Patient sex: M
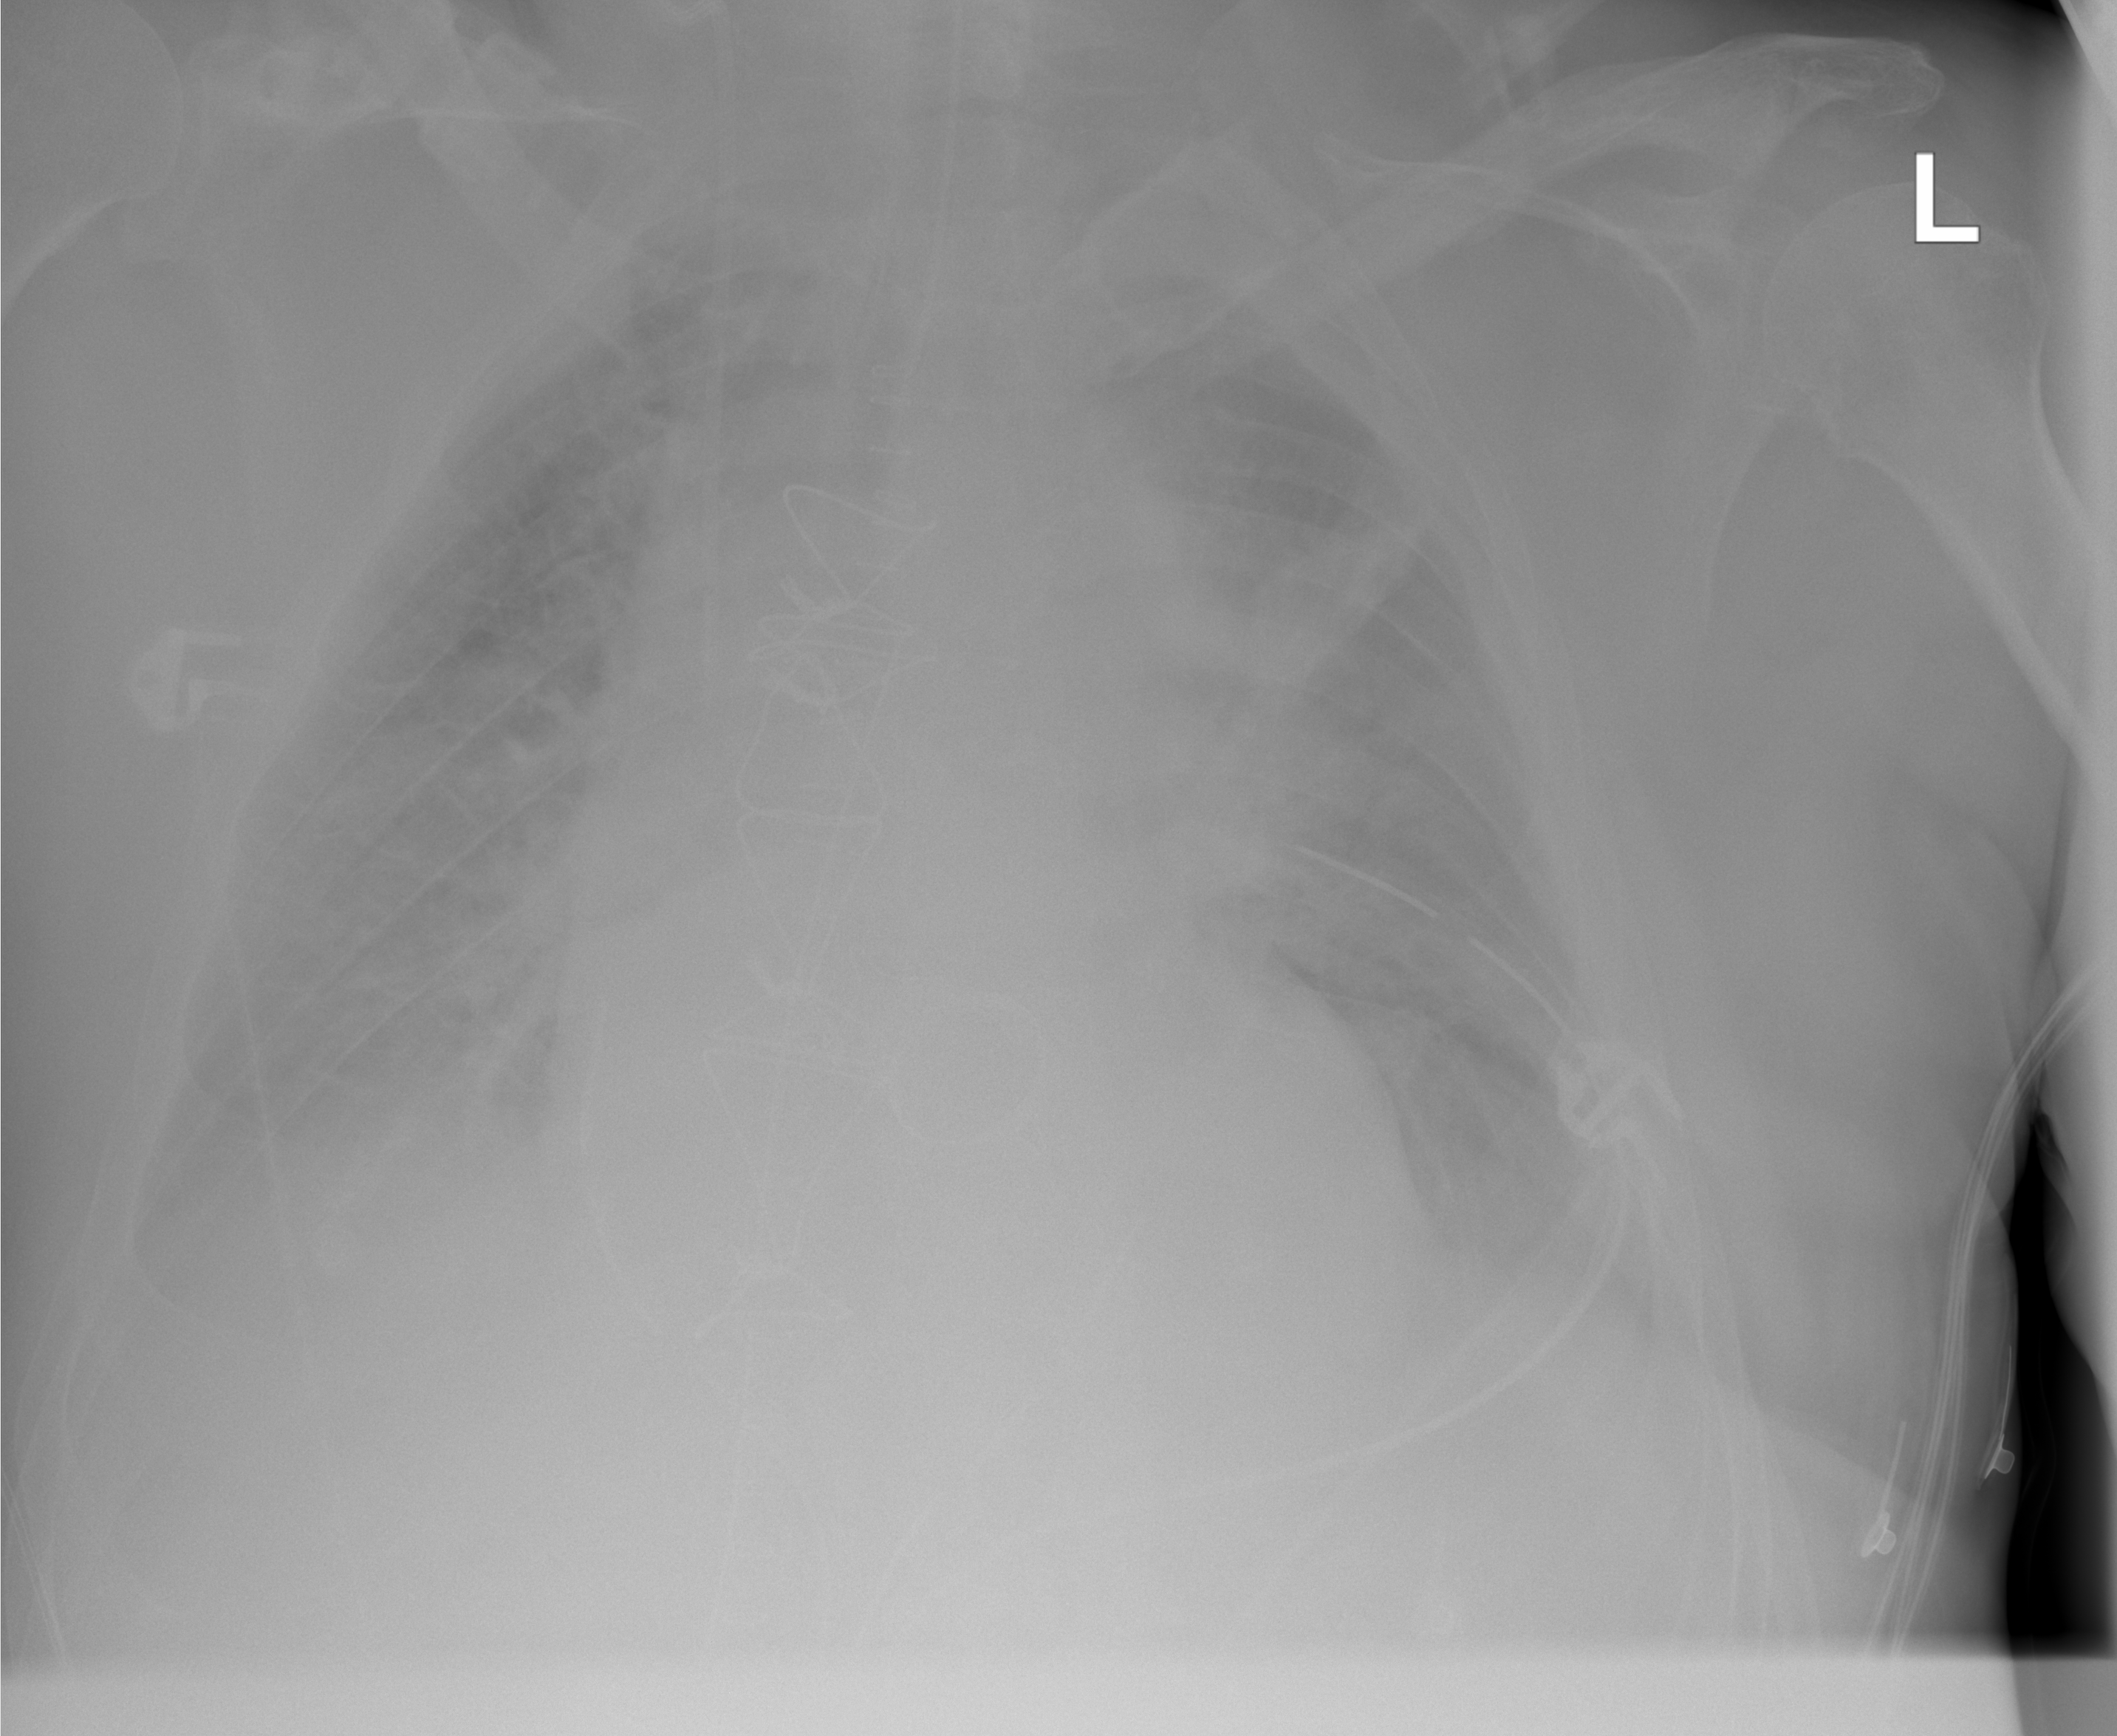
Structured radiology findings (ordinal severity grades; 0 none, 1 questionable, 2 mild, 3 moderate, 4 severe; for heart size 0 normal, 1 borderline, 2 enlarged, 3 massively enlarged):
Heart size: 0
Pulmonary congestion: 3
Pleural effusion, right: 2
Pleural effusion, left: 2
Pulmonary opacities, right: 2
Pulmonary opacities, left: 2
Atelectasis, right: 2
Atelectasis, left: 2